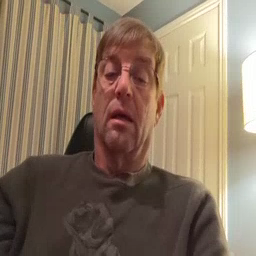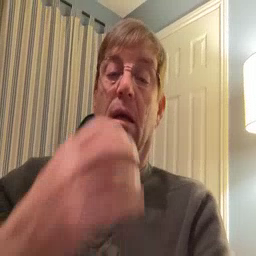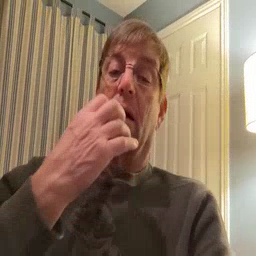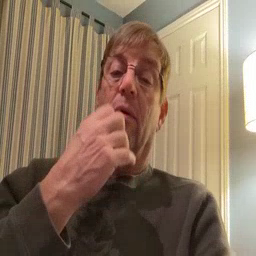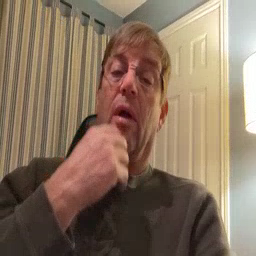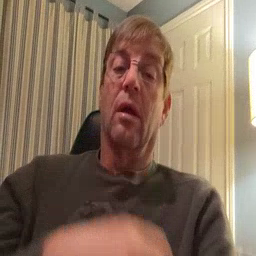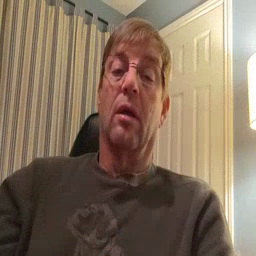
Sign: underwear